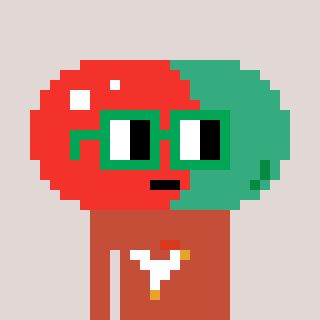
a pixel art character with square green glasses, a pill-shaped head and a rust-colored body on a warm background